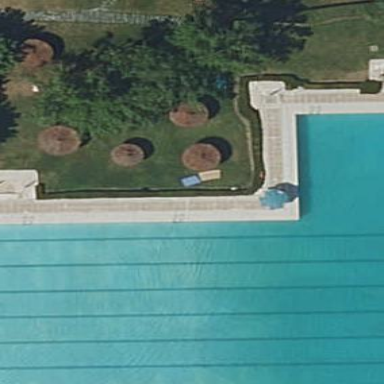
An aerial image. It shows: Swimming pool area designated for leisure and sport.